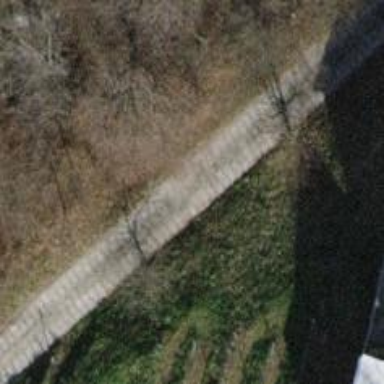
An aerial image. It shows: Paved driveway road for service vehicles.